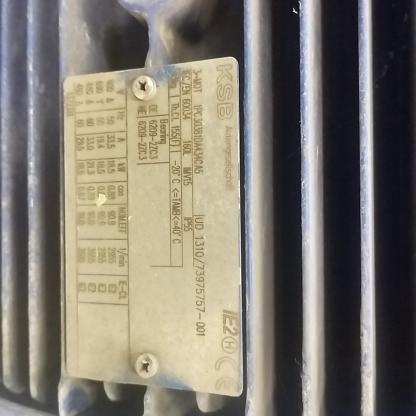
Klasa: tabliczka-znamionowa